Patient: sex M, age 48
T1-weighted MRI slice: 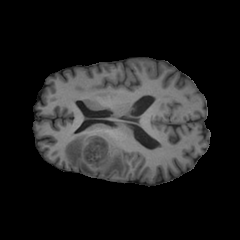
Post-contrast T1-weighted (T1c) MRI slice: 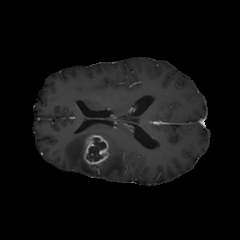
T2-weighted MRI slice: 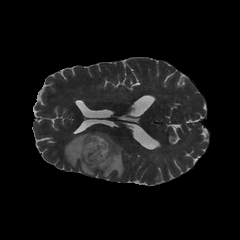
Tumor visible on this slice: yes
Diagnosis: Glioblastoma, IDH-wildtype
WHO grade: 4